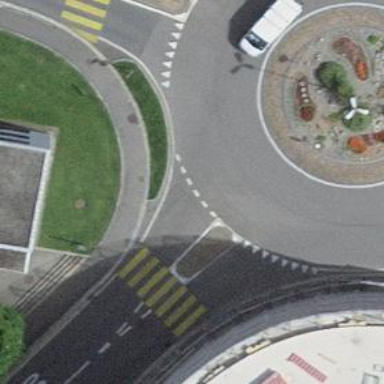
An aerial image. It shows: Residential road with asphalt surface leading to roundabout.